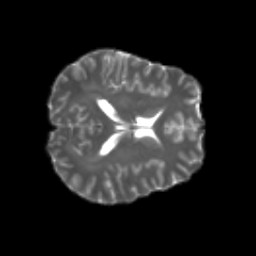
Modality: T2w
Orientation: axial
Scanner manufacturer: siemens
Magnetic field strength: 3 T
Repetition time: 4.16 s
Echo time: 0.0806 s